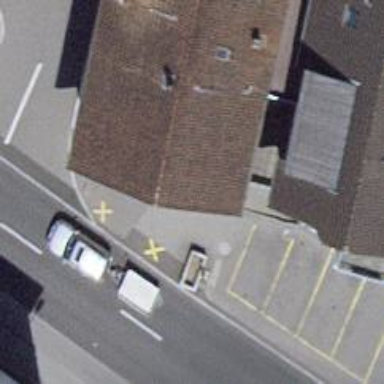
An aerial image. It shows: Cafe that also functions as bakery.